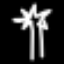
Label: palm tree